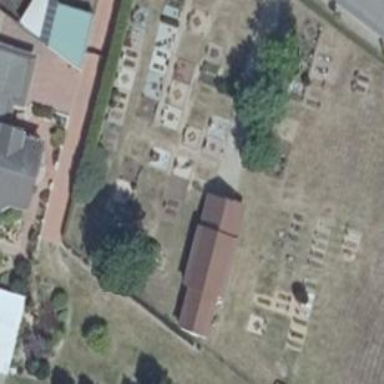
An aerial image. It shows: Cemetery.